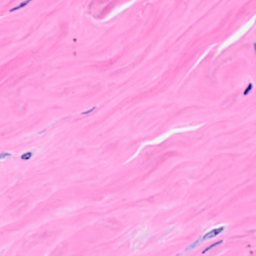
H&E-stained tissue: Breast